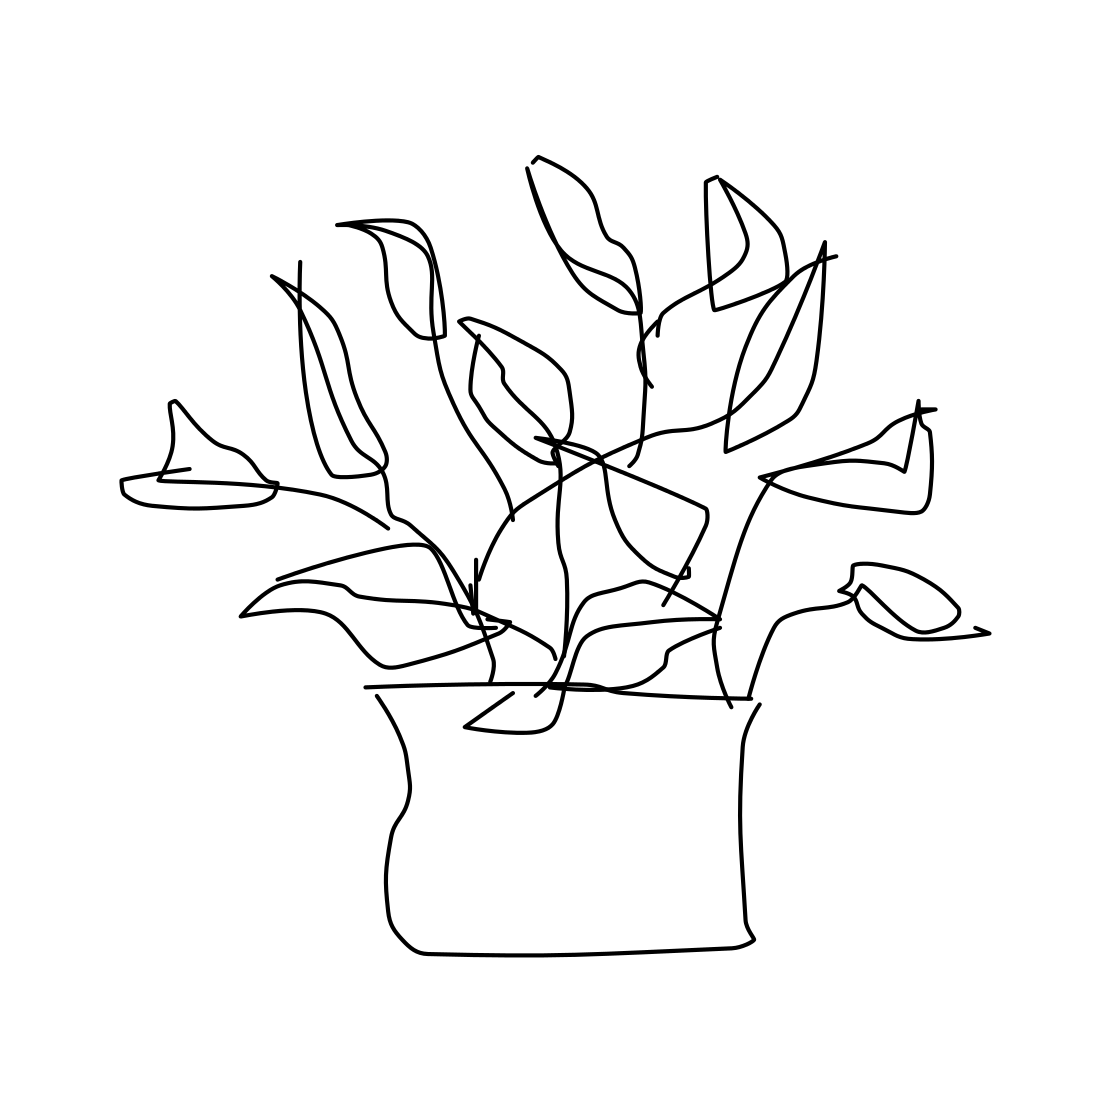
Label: potted plant